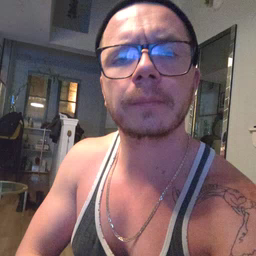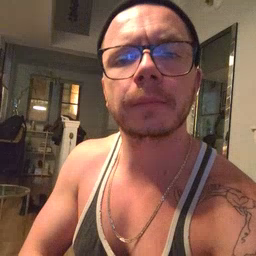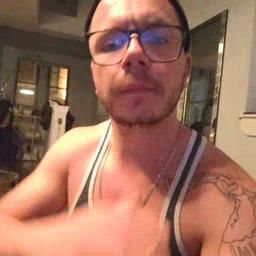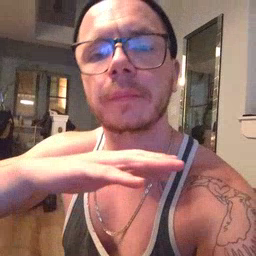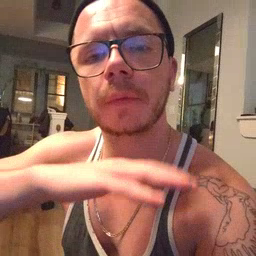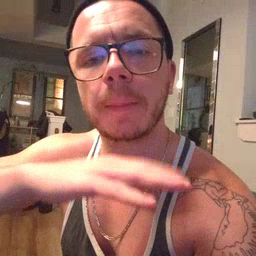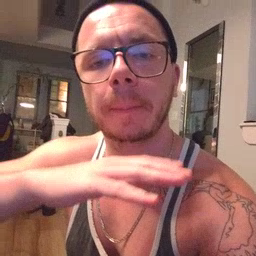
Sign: table